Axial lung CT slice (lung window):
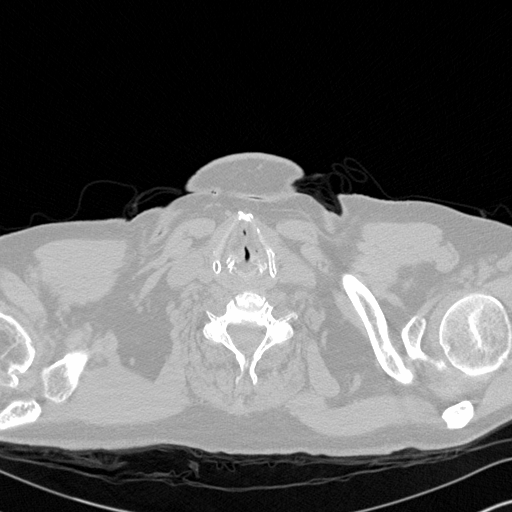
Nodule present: no